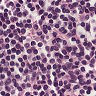
Metastatic tissue present: no